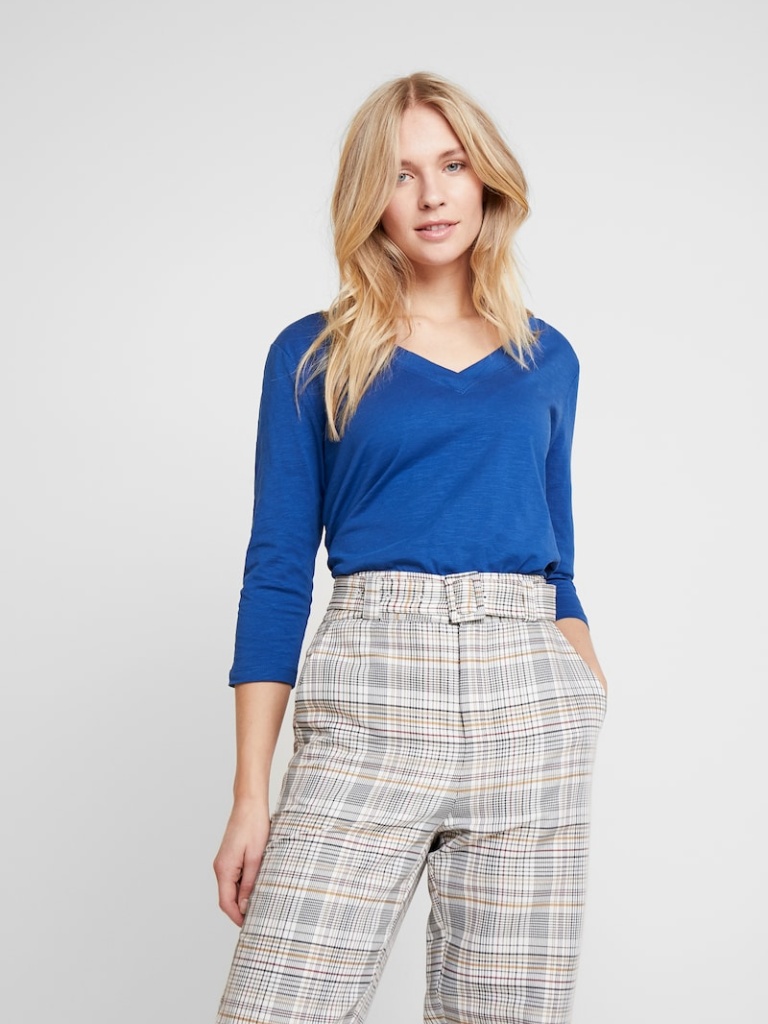
cotton relaxed a long-sleeved with the sleeves down hip length French Tucked v-neck t-shirt